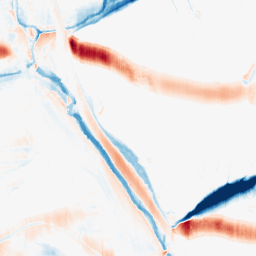
Category: morphological
Decomposition family: morphological_ellipse
Decomposition parameters: operation: average
width: 30
height: 5
Upsampling method: quadratic
Upsampling parameters: scale: 2
Upsampling scale: 2